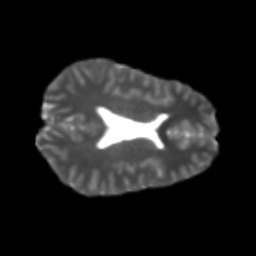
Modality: T2w
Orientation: axial
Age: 21
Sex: male
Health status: healthy
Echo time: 0.074 s